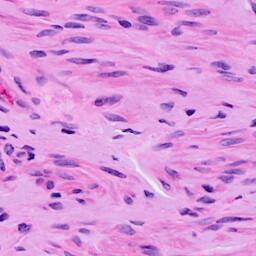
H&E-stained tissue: Ovarian